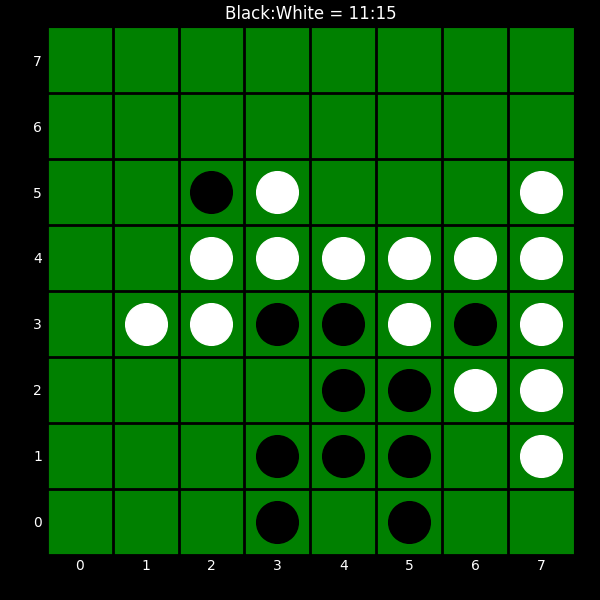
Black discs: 11
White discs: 15